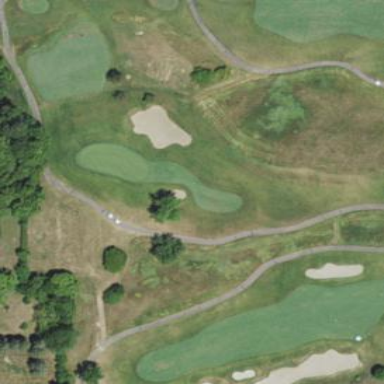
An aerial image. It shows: Area with grass used as rough in golf course.